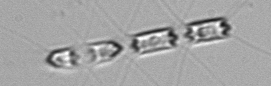
Label: Chaetoceros_didymus